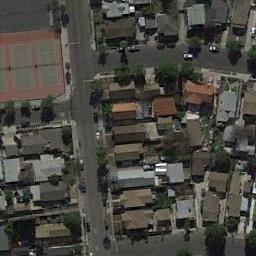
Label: tennis_court